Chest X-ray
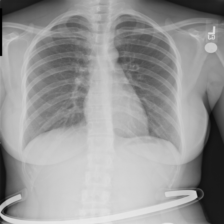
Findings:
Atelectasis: negative
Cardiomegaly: negative
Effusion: negative
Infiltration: negative
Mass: negative
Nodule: negative
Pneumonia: negative
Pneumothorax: negative
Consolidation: negative
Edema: negative
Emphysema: negative
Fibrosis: negative
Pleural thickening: negative
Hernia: negative